Question: I want to make a 1 px line from the left side of the screen to the end of a centered 'div'.
The 'div' is centered with 'margin: auto;'.
This image shows how it should look:

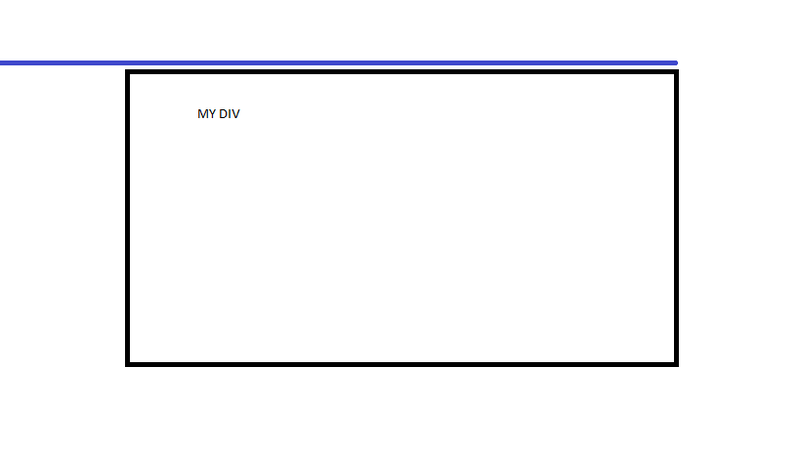
Answer: here is another solution and it is cross browser <URL>
'''
<div class="inner"></div>
<div class="wrapp"></div>
css
body {
padding:8px;
}
div.wrapp {
width:300px;
height:300px;
border:2px solid green;
margin:auto;
position:relative;
}
div.wrapp:before {
content:'';
position:absolute;
width:100%;
height:1px;
right:0;
top:-6px;
background:blue;
z-index:1;
}
.inner {
width:50%;
float:left;
position:absolute;
height:1px;
left:0;
top:12px;
background:blue;
}
'''